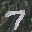
Label: 7